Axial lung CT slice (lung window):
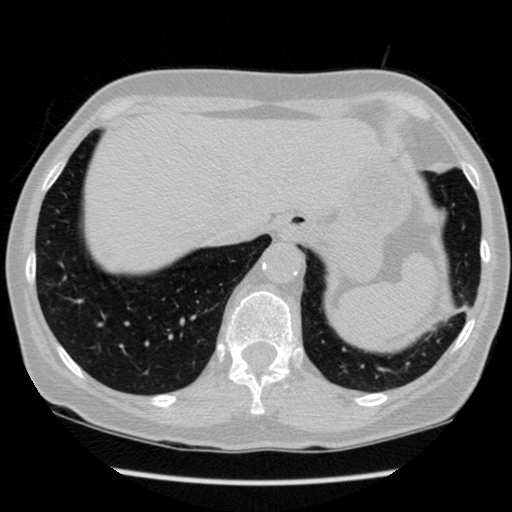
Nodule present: no